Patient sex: F
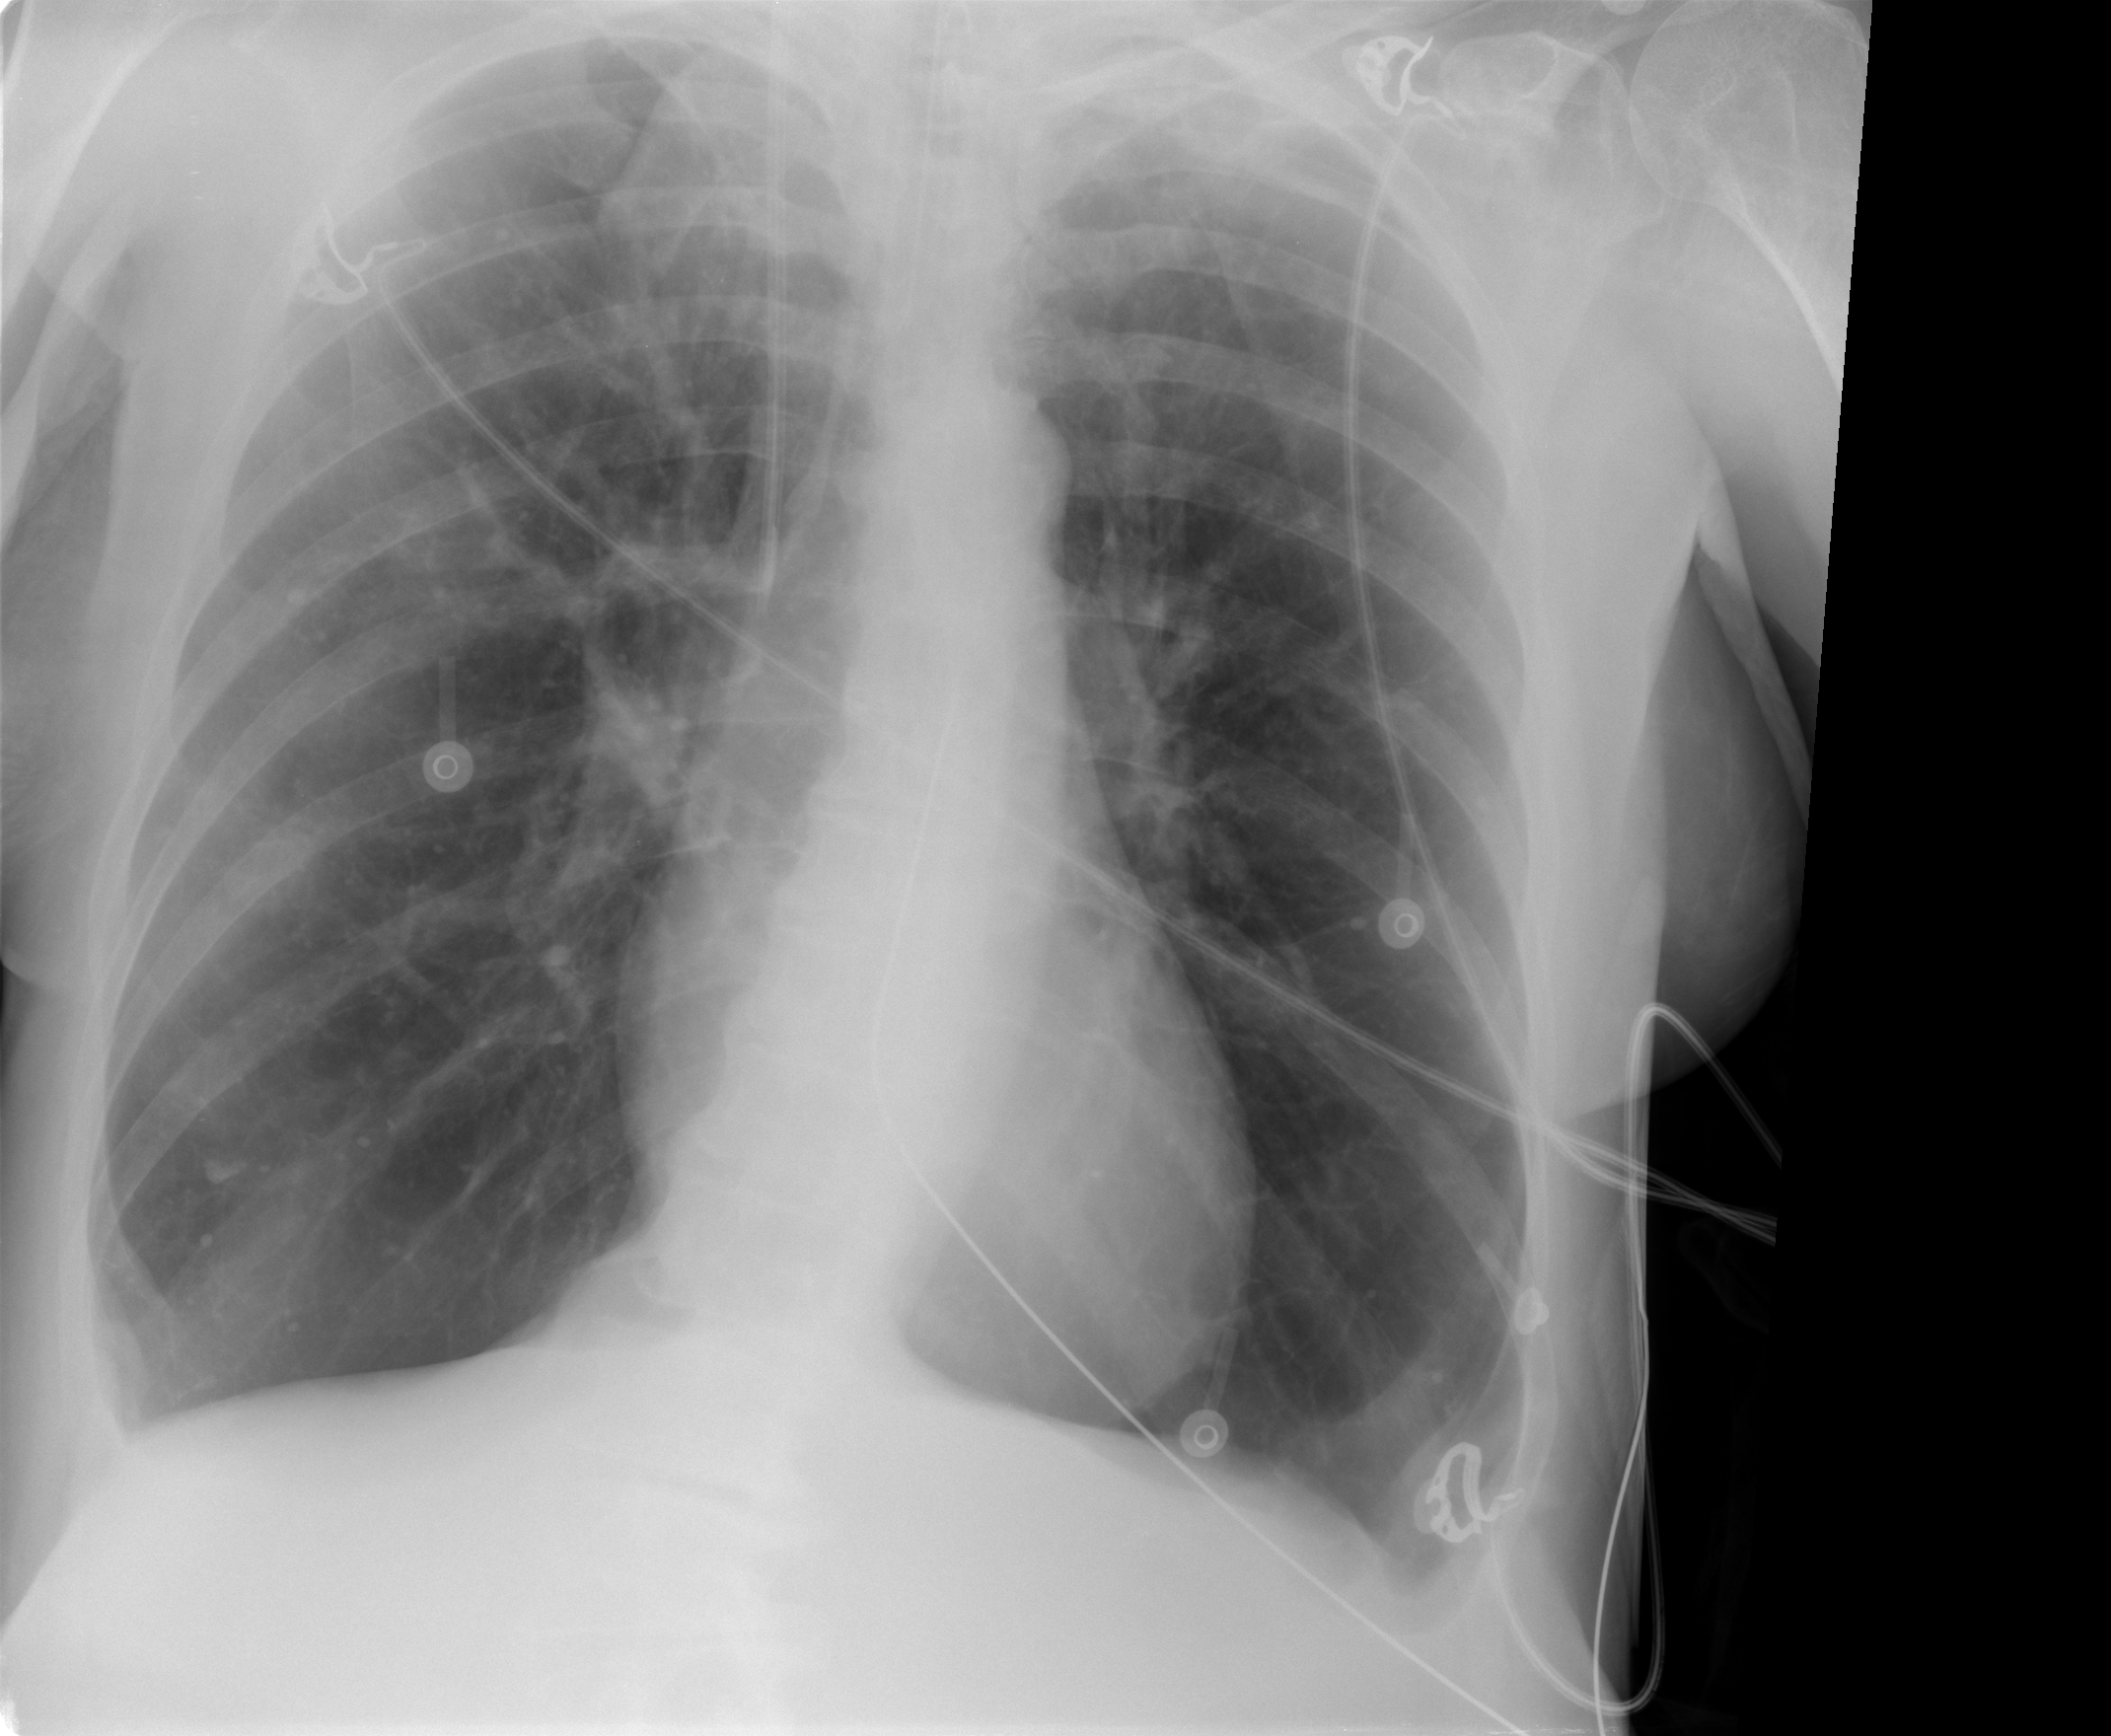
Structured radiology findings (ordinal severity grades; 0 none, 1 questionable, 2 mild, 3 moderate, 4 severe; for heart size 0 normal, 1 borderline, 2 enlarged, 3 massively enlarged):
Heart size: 0
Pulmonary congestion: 0
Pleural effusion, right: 2
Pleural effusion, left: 2
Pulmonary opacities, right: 0
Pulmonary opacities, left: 0
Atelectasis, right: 0
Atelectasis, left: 0